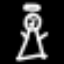
Label: angel